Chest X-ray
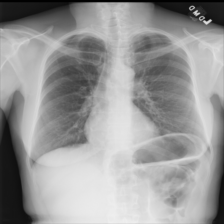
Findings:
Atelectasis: negative
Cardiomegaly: negative
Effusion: negative
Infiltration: negative
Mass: negative
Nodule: negative
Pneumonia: negative
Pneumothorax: negative
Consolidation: negative
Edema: negative
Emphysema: negative
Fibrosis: negative
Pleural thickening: negative
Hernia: negative